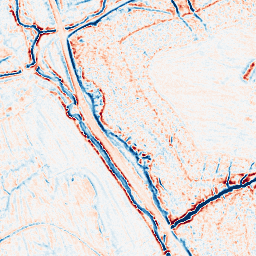
Category: edge_preserving
Decomposition family: bilateral
Decomposition parameters: d: 9
sigma_color: 75
sigma_space: 50
Upsampling method: quadratic
Upsampling parameters: scale: 2
Upsampling scale: 2